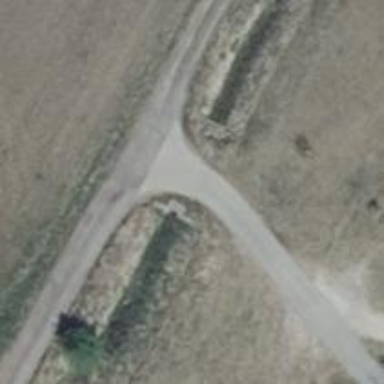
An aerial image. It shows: Culvert tunnel.